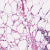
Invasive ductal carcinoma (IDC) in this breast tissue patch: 0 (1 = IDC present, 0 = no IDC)